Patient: sex F, age 37
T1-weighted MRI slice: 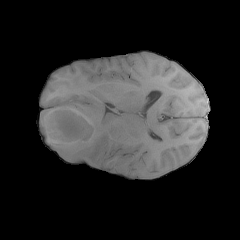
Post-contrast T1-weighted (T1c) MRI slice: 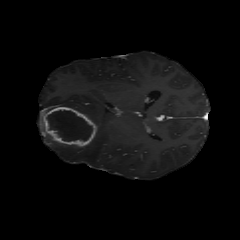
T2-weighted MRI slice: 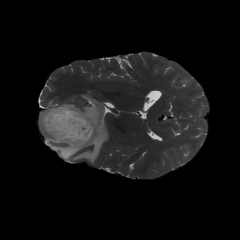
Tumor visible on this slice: yes
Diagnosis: Glioblastoma, IDH-wildtype
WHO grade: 4